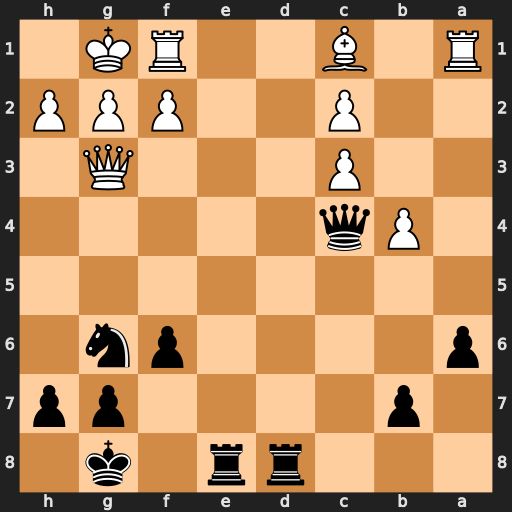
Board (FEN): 3rr1k1/1p4pp/p4pn1/8/1Pq5/2P3Q1/2P2PPP/R1B2RK1
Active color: b
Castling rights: -
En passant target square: -
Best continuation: Qxf1+ Kxf1 Rd1#